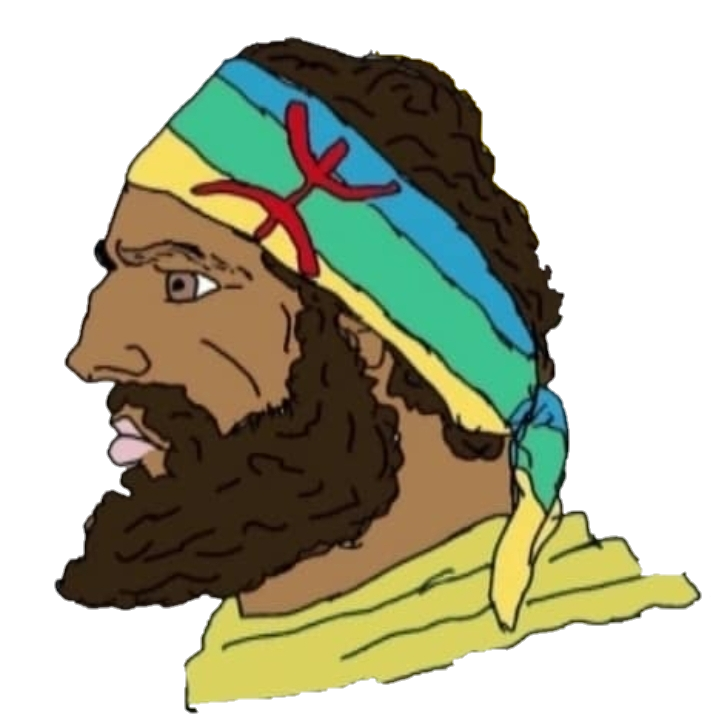
Label: 4_Yes_Chad